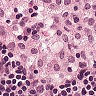
Metastatic tissue present: no